Current action and preconditions to check: path_clear

Your task: For each precondition in the list above, predict whether it will hold at this action.

Consider the current scene as observed from the mobile robot's camera, and analyze the predicted future states of all dynamic agents (e.g., people, animals, vehicles, or any moving entities) within the NEXT SECOND.

IMPORTANT: Only answer "very likely" if you are absolutely certain—based on strong, clear evidence—that a dynamic agent will violate the precondition in the predicted future state. Do NOT answer "very likely" for unlikely, ambiguous, or low-probability risks.

Ask yourself for each precondition: Is there a high probability, with clear and convincing evidence, that the predicted future states of any dynamic agent will interfere with the predicted future state of the currently executing action within the NEXT SECOND, causing that precondition to fail?

Assess the risk level based on these predictions. Use "likely" or "very likely" if motions create a clear risk of interference.

Use "neutral" or "improbable" if agents are nearby but their predicted paths are clearly diverging or non-conflicting.

Failure Risk Categories: "very improbable", "improbable", "neutral", "likely", "very likely"

Answer Format: Output ONLY the probability_of_failure value from these categories: "very improbable", "improbable", "neutral", "likely", "very likely"

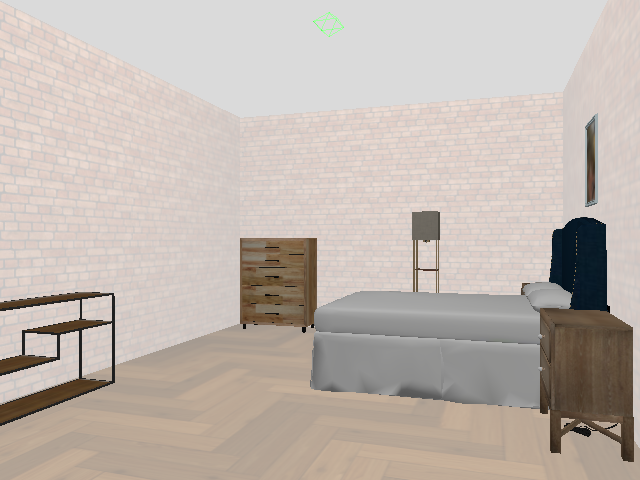

Answer: very improbable